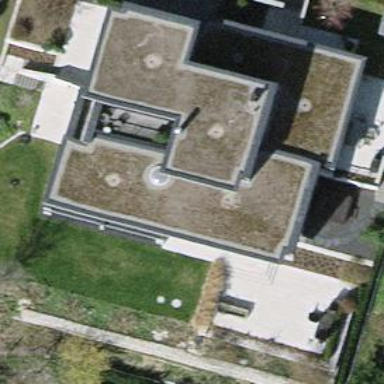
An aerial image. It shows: View of roof of building.